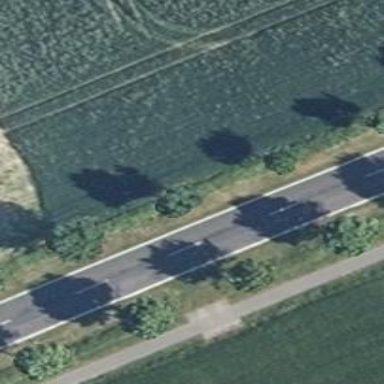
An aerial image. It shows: Row of trees in natural setting.